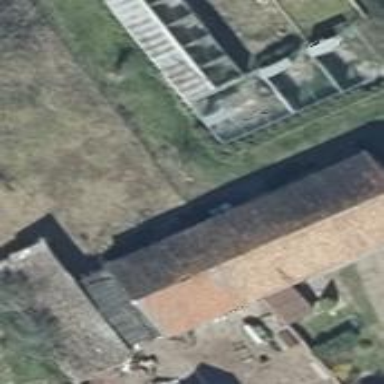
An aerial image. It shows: Gabled building with the roof oriented along its structure.